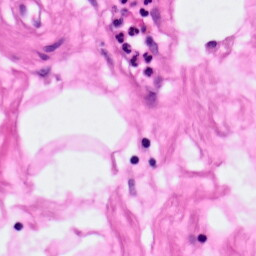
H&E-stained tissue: Pancreatic